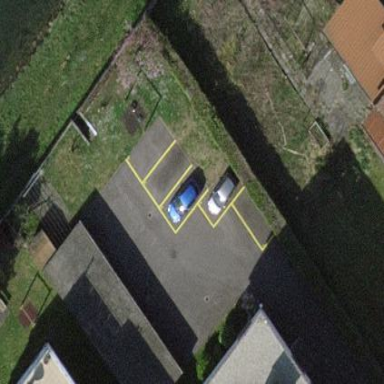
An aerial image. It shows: Collection of garages.